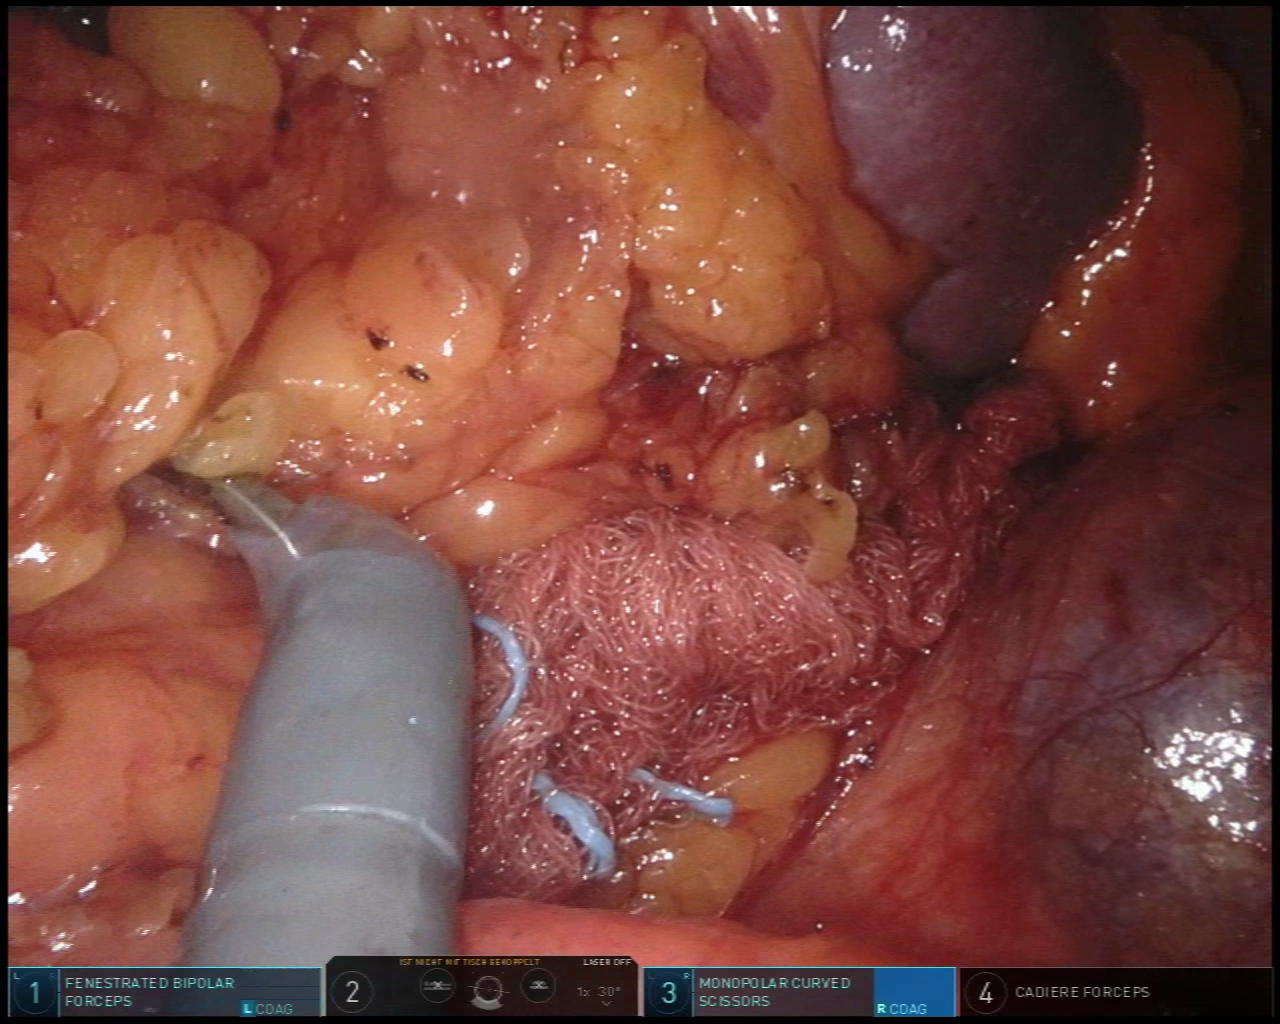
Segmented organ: spleen
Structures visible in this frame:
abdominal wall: no
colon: no
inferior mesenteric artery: no
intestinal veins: no
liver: no
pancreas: no
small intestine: no
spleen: yes
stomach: no
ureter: no
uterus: no
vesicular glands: no